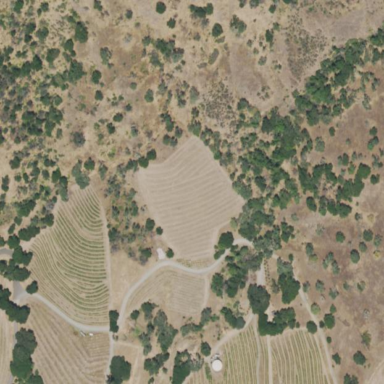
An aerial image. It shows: Vineyard with wine grapes as the main crop.